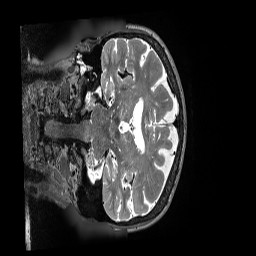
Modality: T2w
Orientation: coronal
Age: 82
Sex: male